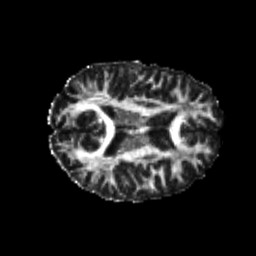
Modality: FA
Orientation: axial
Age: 22
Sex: male
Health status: healthy
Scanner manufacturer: philips
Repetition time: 7.393 s
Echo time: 0.08599 s